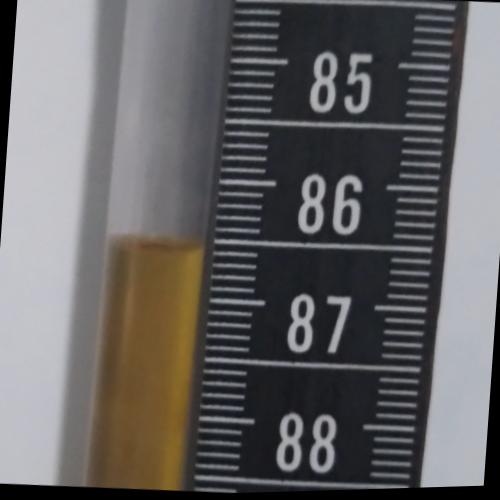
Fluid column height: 86.6 cm